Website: ulta-beauty
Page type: payment
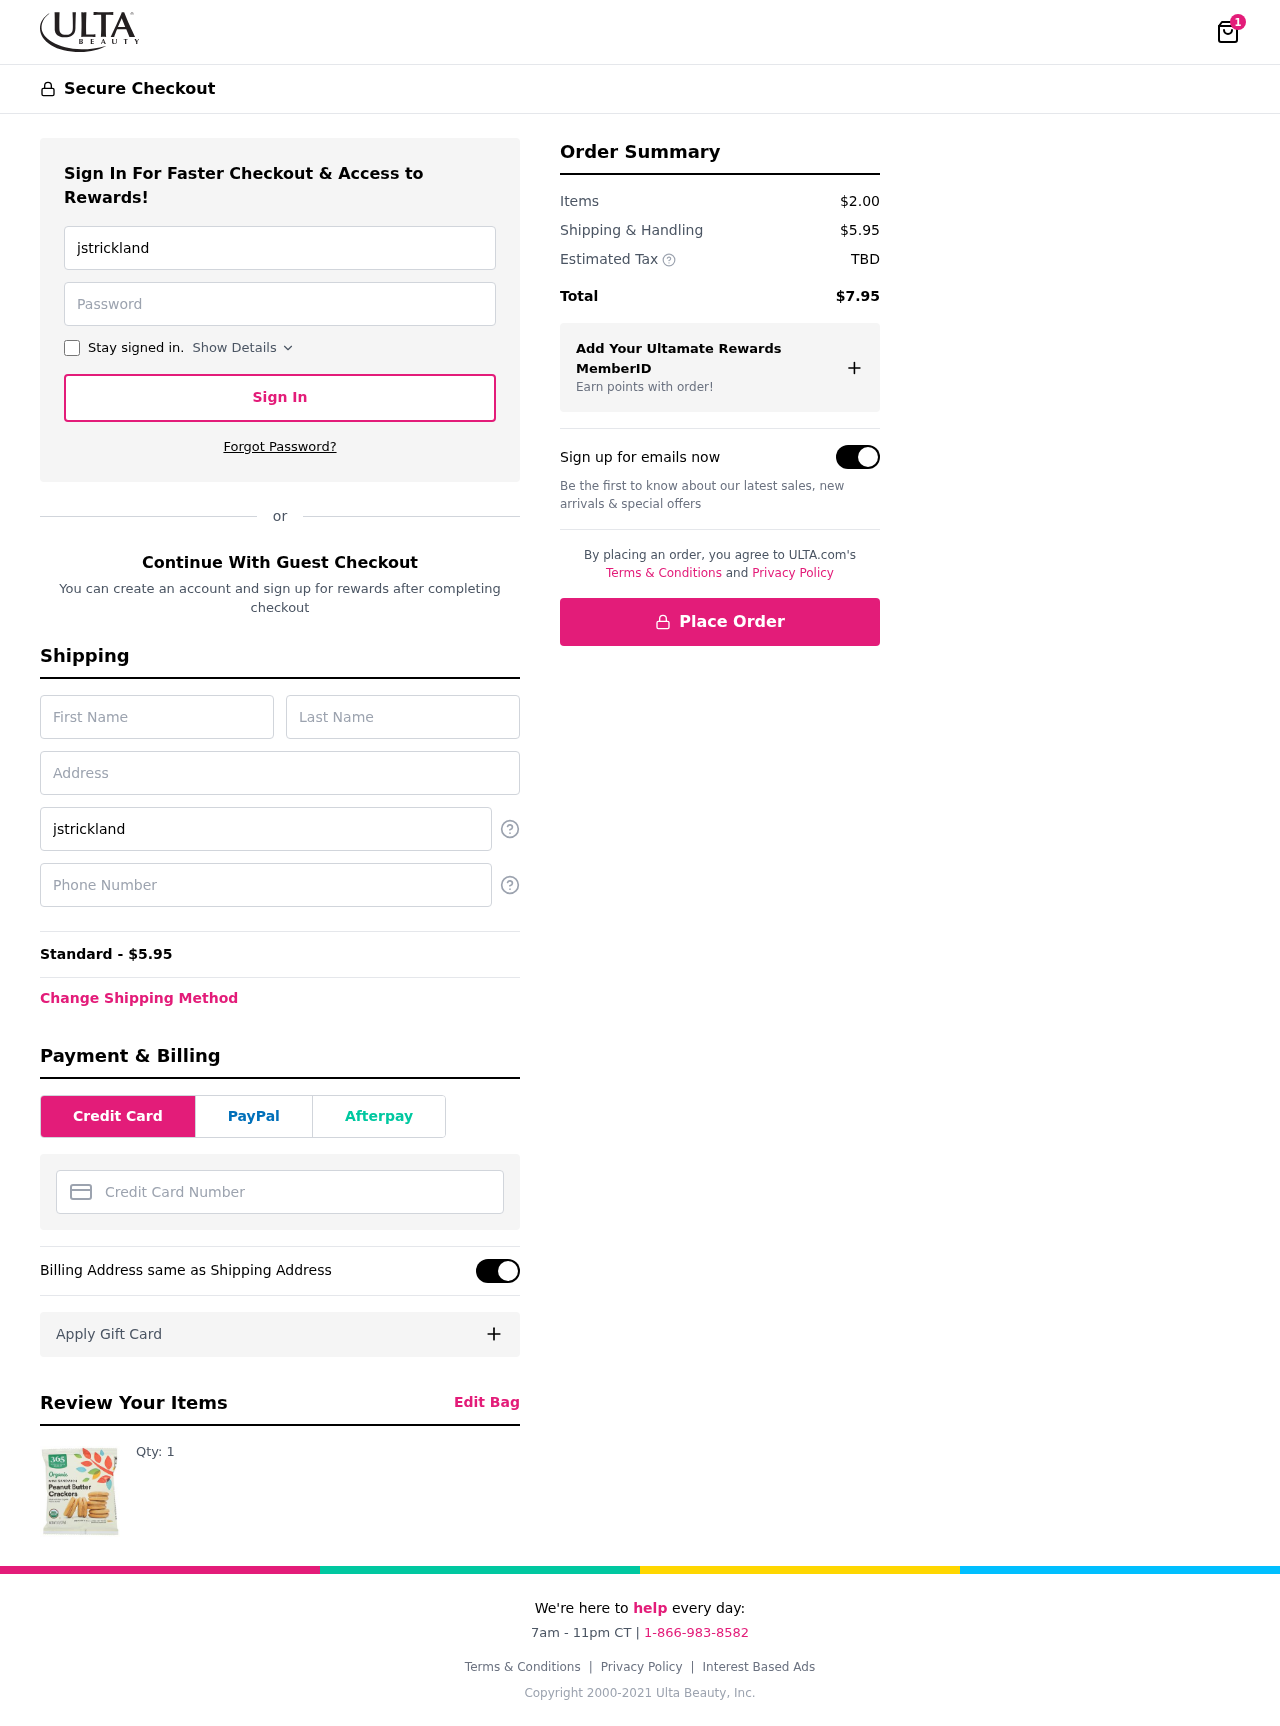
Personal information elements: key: PII_CARD_NUMBER
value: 3700 8498 6516 850
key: PII_EMAIL
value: jstrickland@gmail.com
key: PII_FIRSTNAME
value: Jennifer
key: PII_LASTNAME
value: Strickland
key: PII_PHONE
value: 8583333289
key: PII_STREET
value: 712 Christopher Trail
Product elements: key: PRODUCT1_QUANTITY
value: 1
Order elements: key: ORDER_NUM_ITEMS
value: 1
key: ORDER_SHIPPING_COST
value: $5.95
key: ORDER_SHIPPING_COST
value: Standard - $5.95
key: ORDER_SUBTOTAL
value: $2.00
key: ORDER_TAX
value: TBD
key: ORDER_TOTAL
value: $7.95